Question:
How would the SQL statement look like to return the bottom result from the upper table?
The last letter from the key should be removed. It stands for the language. 'EXP' column should be split into 5 columns with the language prefix and the right value.
I'm weak at writing more or less difficult SQL statements so any help would be appreciated!
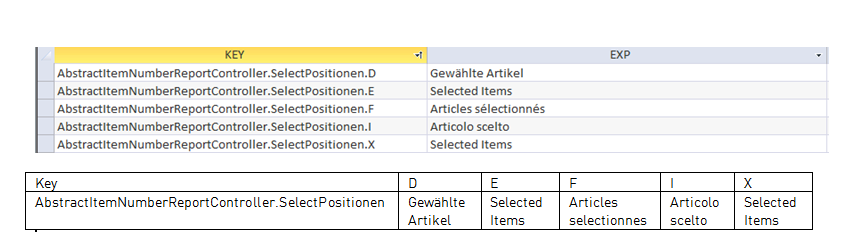
Answer: The Microsoft Access equivalent of a in SQL Server is known as a . The following query will work for Microsoft Access 2010.
'''
TRANSFORM First(table1.Exp) AS FirstOfEXP
SELECT Left([KEY],Len([KEY])-2) AS [XKEY]
FROM table1
GROUP BY Left([KEY],Len([KEY])-2)
PIVOT Right([KEY],1);
'''
Access will throw a circular field reference error if you try to name the row heading with since that is also the name of the original table field that you are deriving it from. If you do not want as the field name, then you would need to break apart the above query into two separate queries as shown below:
:
SELECT Left([KEY],Len([KEY])-2) AS XKEY
, Right([KEY],1) AS [Language]
, Table1.Exp
FROM Table1
ORDER BY Left([KEY],Len([KEY])-2), Right([KEY],1);
'''
TRANSFORM First(qsel_table1.Exp) AS FirstOfEXP
SELECT qsel_table1.XKEY AS [KEY]
FROM qsel_table1
GROUP BY qsel_table1.XKEY
PIVOT qsel_table1.Language;
'''
In order to always output all language columns regardless of whether there is a value or not, you need to spike of those values into a separate table. That table will then supply the row and column values for the crosstab and the original table will supply the value expression. Using the two query solution above we would instead need to do the following:
This is a new table with a BASE_KEY TEXT*255 column and a LANG TEXT*1 column. Together these two columns will define the primary key. Populate this table with the following rows:
"AbstractItemNumberReportController.SelectPositionen", "D"
"AbstractItemNumberReportController.SelectPositionen", "E"
"AbstractItemNumberReportController.SelectPositionen", "F"
"AbstractItemNumberReportController.SelectPositionen", "I"
"AbstractItemNumberReportController.SelectPositionen", "X"
This query remains unchanged.
The new table2 is added to this query with an outer join with the original table1. The outer join will allow all rows to be returned from table2 regardless of whether there is a matching row in the table1. Table2 now supplies the values for the row and column headings.
'''
TRANSFORM First(qsel_table1.Exp) AS FirstOfEXP
SELECT Table2.Base_KEY AS [KEY]
FROM Table2 LEFT JOIN qsel_table1 ON (Table2.BASE_KEY = qsel_table1.XKEY)
AND (Table2.LANG = qsel_table1.Language)
GROUP BY Table2.Base_KEY
PIVOT Table2.LANG;
'''